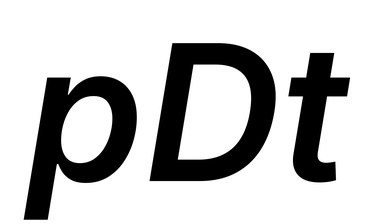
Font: Inter-Italic_SemiBold_Italic